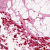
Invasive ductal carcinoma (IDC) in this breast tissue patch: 0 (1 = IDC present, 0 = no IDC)